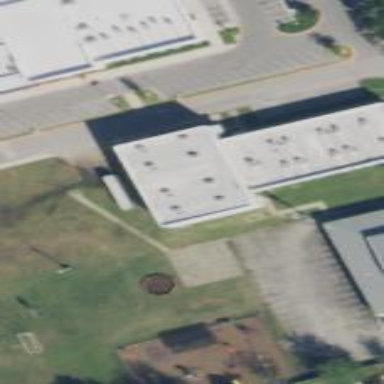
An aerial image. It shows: School building.